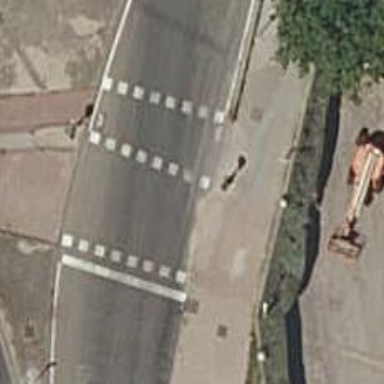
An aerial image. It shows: Crossing with traffic signals.